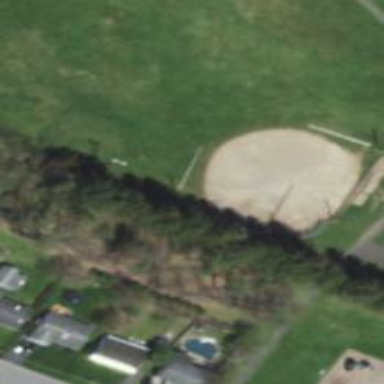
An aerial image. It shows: Baseball pitch for leisure land activities.